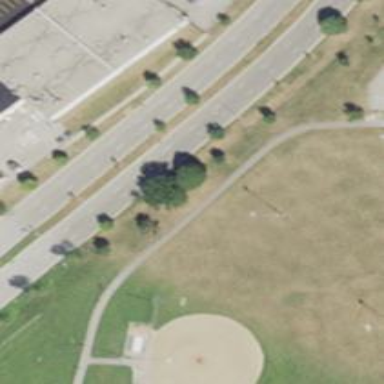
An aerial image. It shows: Asphalt cycleway with footway.